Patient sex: M
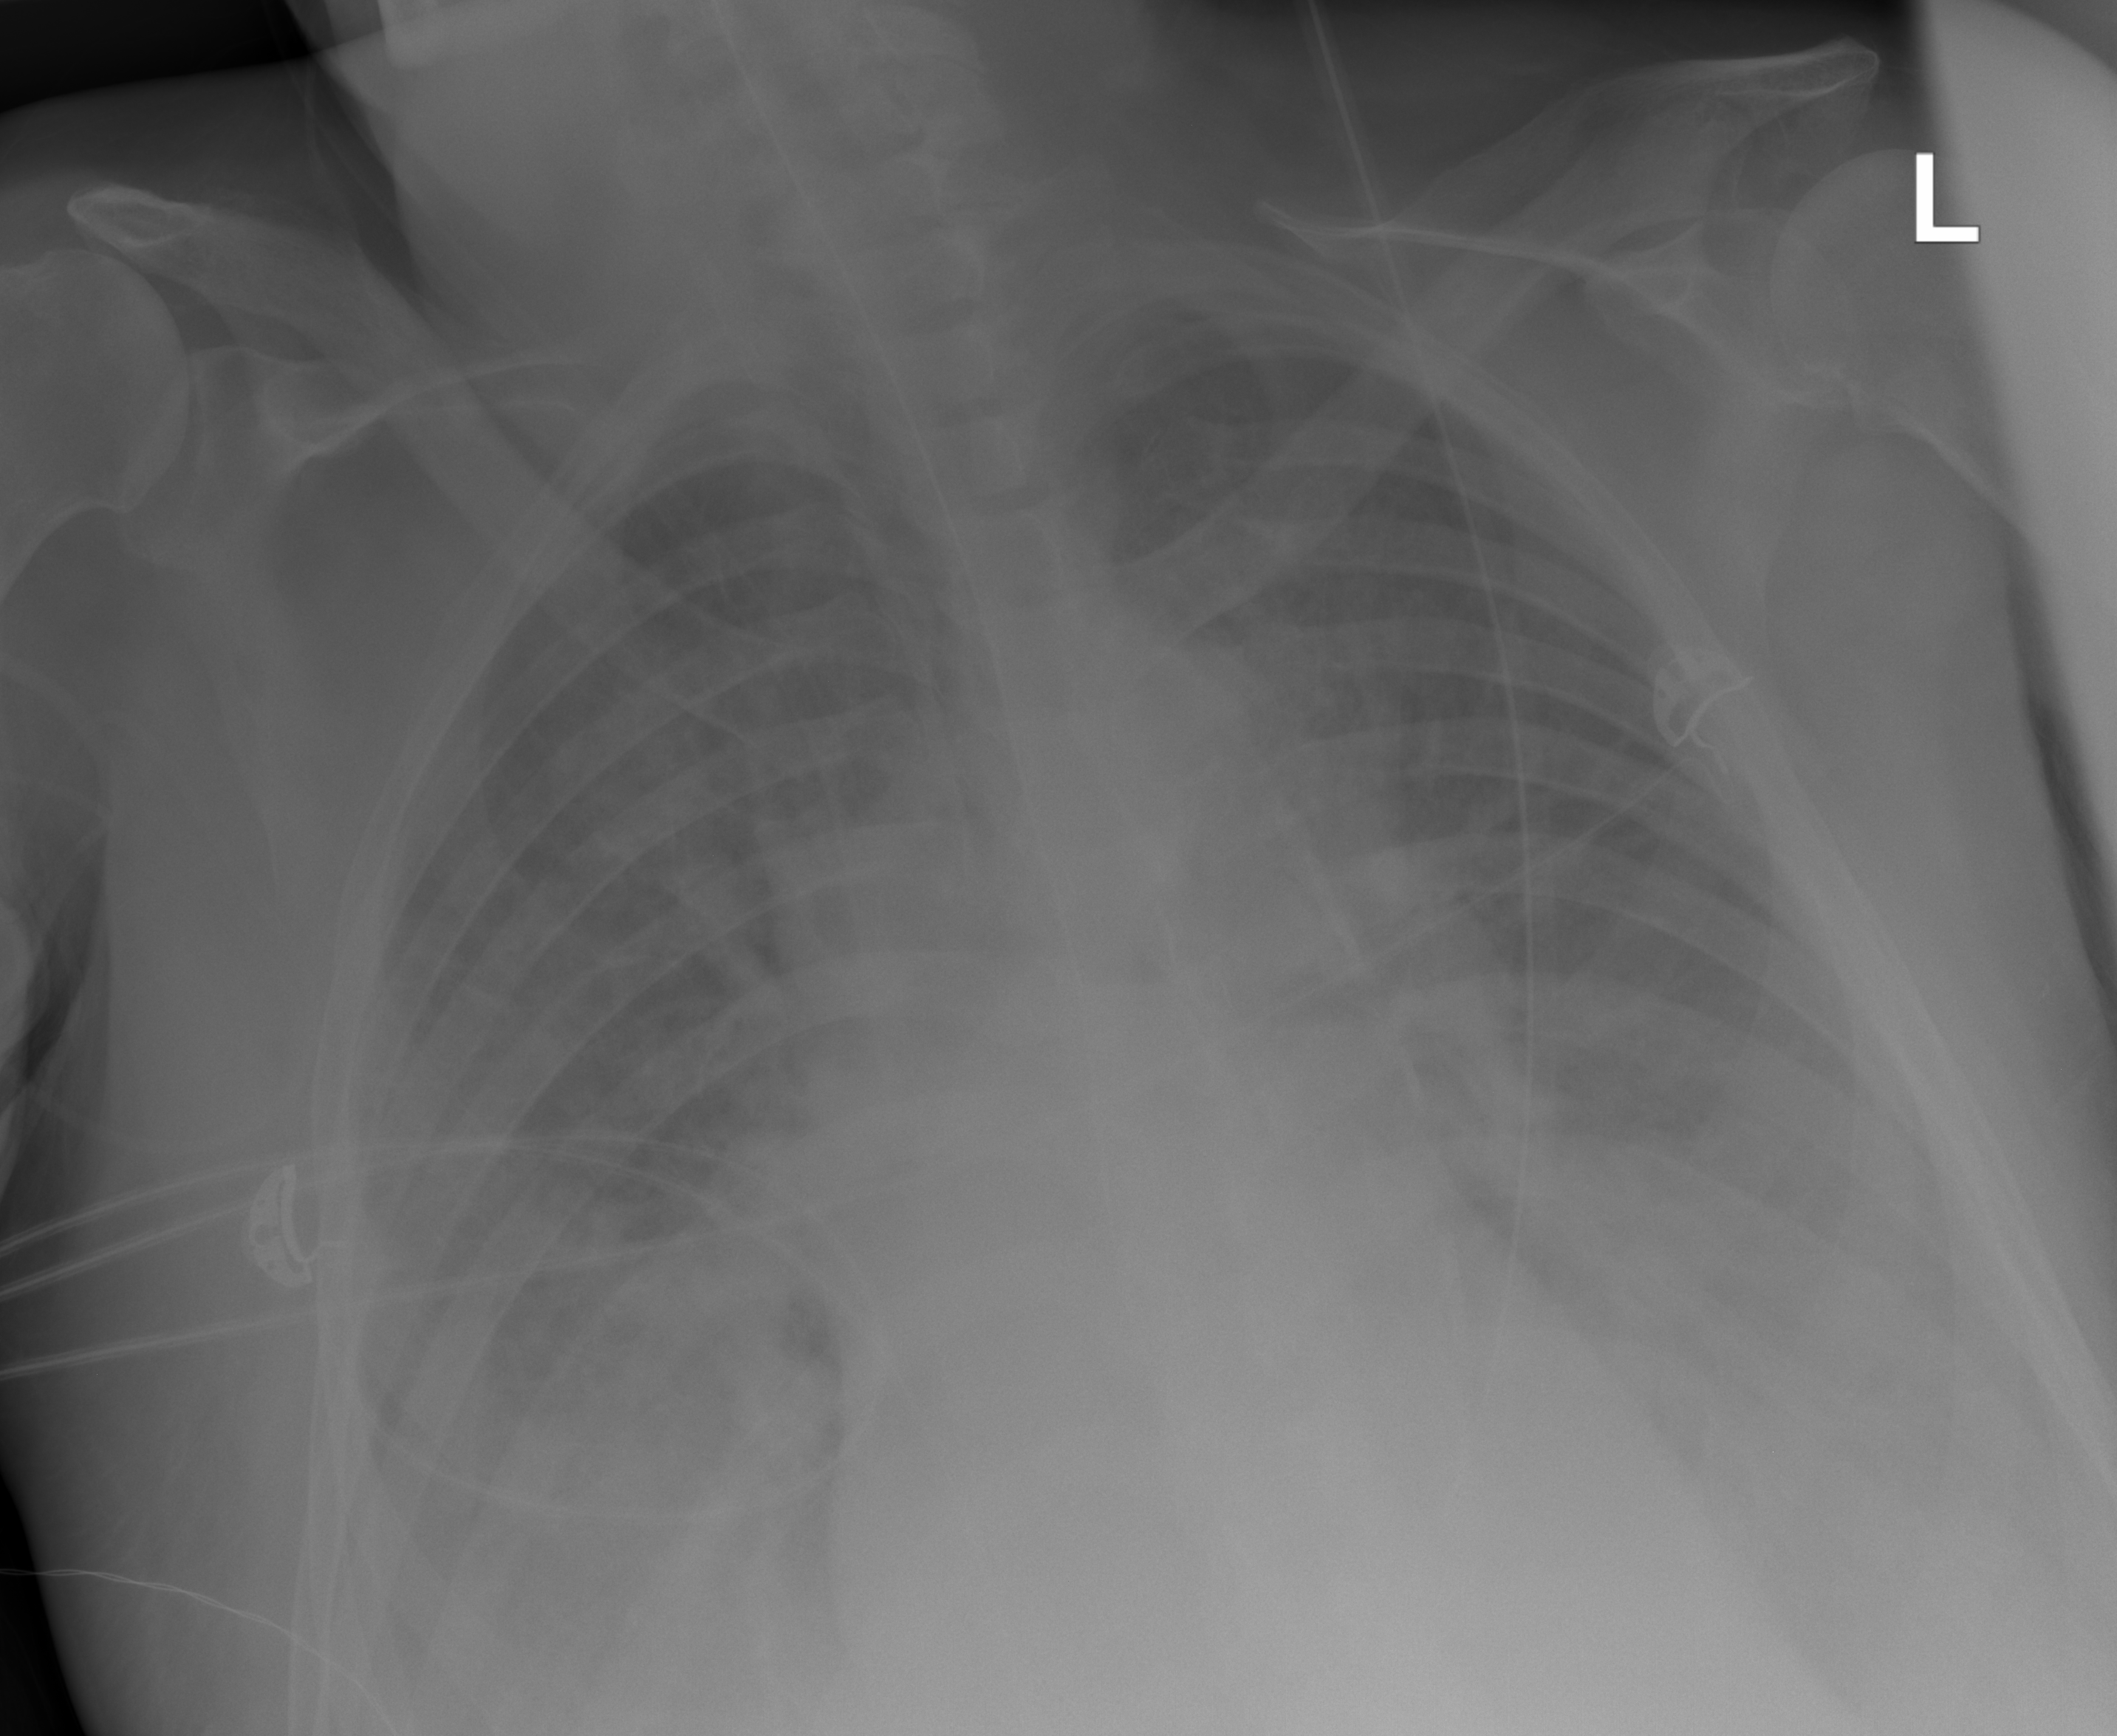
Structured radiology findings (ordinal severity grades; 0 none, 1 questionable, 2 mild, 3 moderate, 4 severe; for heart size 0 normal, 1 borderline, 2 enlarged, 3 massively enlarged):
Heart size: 0
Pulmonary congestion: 2
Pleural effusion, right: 3
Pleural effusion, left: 3
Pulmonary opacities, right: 0
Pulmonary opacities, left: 0
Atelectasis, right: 2
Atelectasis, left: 2